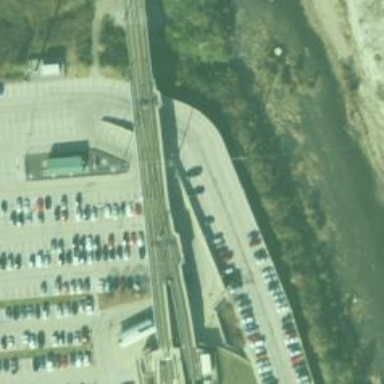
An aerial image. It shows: Bridge for light rail railway electrified with contact line.